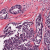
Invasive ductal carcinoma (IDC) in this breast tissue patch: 1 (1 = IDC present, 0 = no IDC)